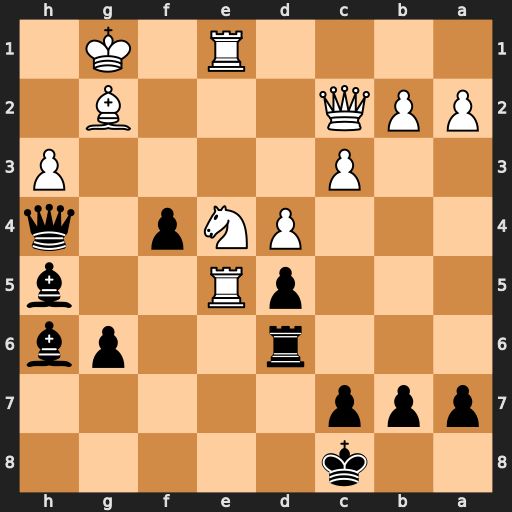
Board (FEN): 2k5/ppp5/3r2pb/3pR2b/3PNp1q/2P4P/PPQ3B1/4R1K1
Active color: b
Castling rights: -
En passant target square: -
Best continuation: Qxe1+ Kh2 dxe4 Qxe4 Qxe4